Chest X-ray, AP view. Patient: 65 years old, sex M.
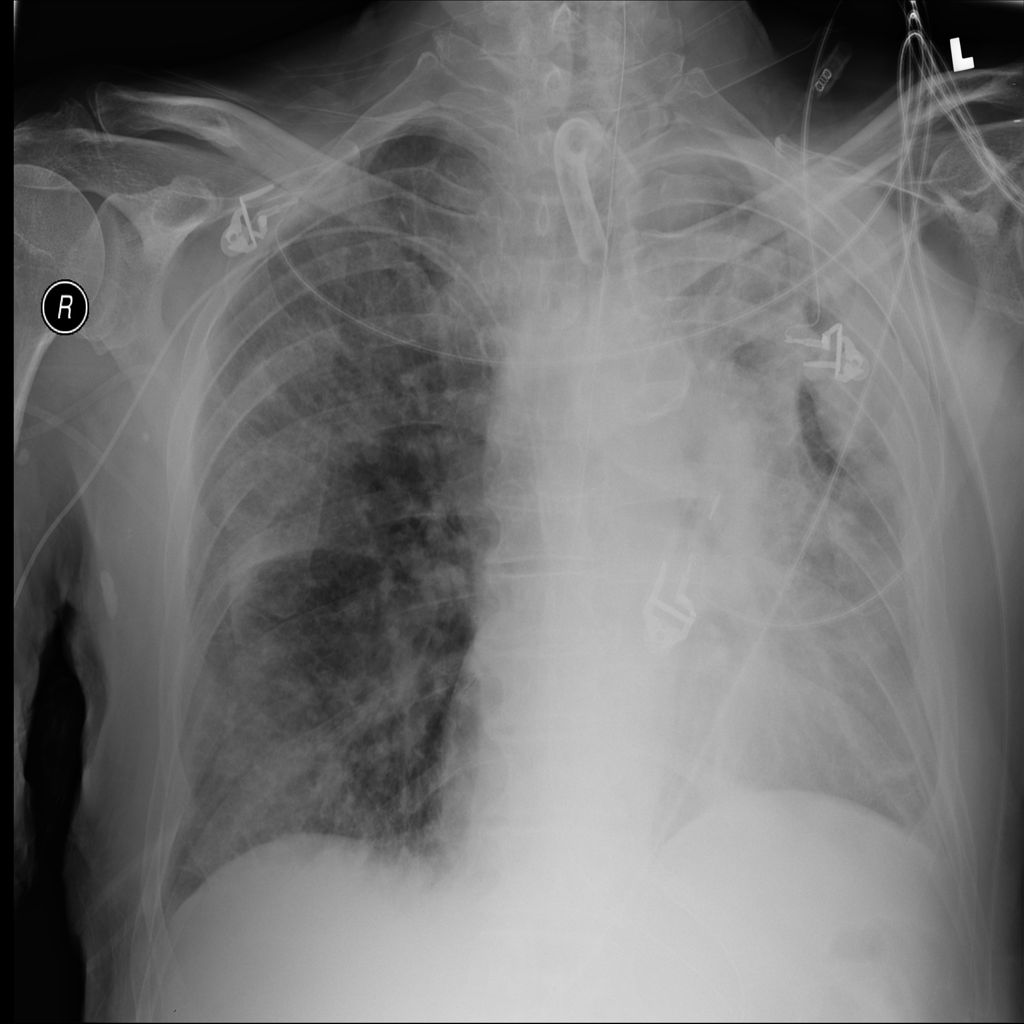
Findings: No Finding